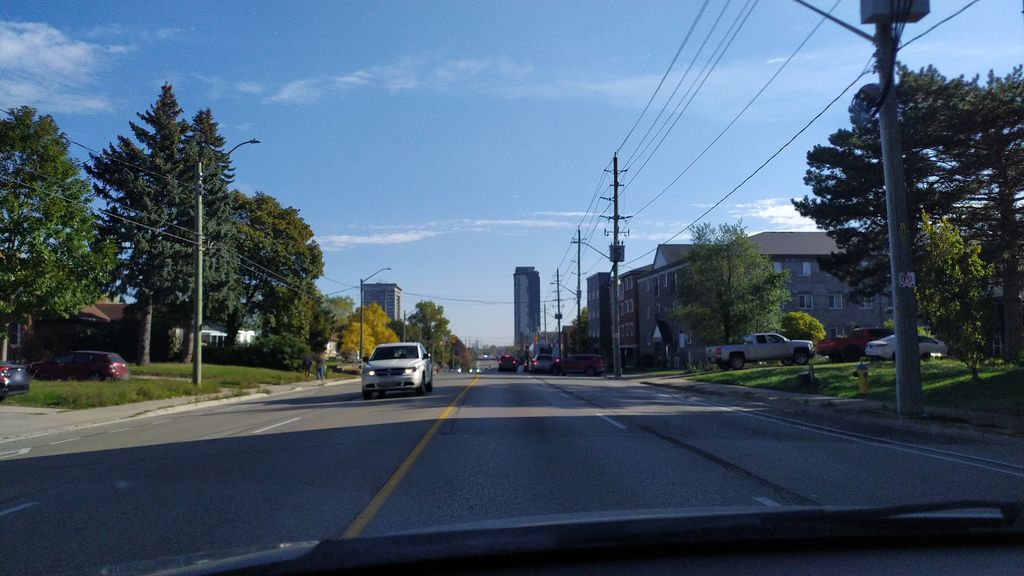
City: kitchener-waterloo